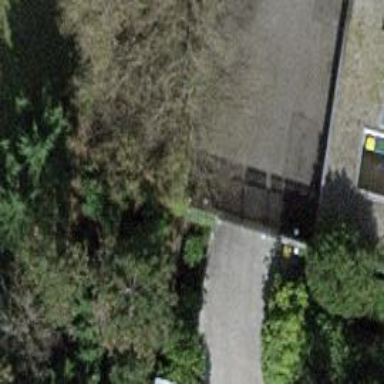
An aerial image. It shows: Gate.